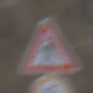
Verkehrszeichen: FussgaengerRechts
Zusatzzeichen unten: Geschwindigkeit5
Umgebung: Outdoor, Suburban
Tageszeit: MorningAfternoon
Wetter: Overcast
Licht: Natural
Jahreszeit: NotSpecified
Kontrast: LowContrast